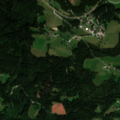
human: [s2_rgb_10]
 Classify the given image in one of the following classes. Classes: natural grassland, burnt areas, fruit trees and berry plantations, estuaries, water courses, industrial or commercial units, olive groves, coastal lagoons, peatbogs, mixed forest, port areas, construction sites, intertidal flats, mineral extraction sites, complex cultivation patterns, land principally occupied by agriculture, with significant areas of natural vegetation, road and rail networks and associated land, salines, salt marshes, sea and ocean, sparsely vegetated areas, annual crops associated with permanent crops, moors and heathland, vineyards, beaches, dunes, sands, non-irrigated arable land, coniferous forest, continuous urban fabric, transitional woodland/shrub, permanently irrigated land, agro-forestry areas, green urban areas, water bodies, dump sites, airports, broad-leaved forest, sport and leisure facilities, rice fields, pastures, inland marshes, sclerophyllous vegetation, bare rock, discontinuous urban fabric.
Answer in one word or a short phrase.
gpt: pastures, coniferous forest, mixed forest